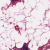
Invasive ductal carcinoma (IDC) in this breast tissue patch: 0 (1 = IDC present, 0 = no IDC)